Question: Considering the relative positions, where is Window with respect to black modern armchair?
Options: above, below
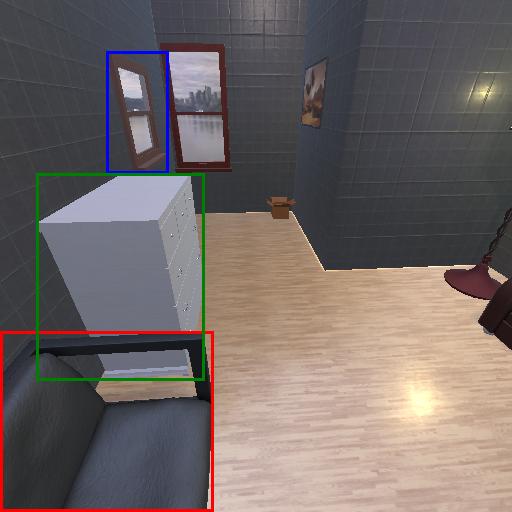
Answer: above